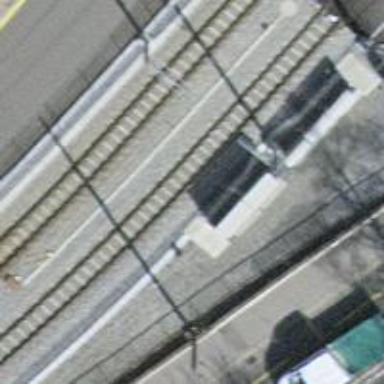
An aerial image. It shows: Abandoned railway siding.